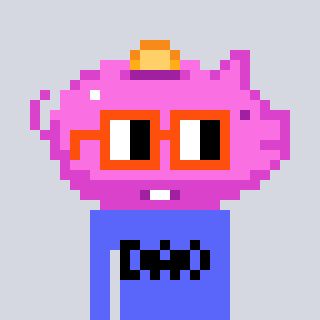
a pixel art character with square orange glasses, a piggybank-shaped head and a purple-colored body on a cool background